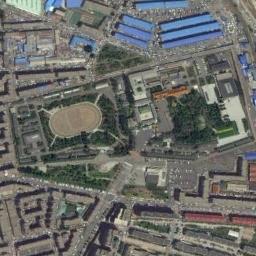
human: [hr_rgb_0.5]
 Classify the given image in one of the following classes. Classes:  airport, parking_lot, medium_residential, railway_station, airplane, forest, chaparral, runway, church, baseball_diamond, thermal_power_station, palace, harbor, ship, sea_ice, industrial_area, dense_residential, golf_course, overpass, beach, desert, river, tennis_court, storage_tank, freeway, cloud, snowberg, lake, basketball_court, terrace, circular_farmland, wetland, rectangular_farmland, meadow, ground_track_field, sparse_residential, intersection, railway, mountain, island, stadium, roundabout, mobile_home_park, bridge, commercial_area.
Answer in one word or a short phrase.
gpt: palace